Field crop: maize
Growth stage: 2
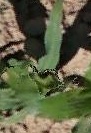
Species: maize